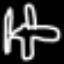
Label: airplane